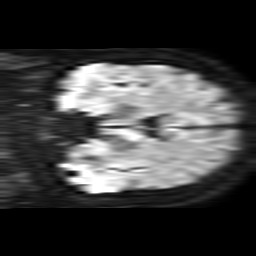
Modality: TRACE
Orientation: coronal
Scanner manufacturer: philips
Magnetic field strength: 1.5 T
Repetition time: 3.514 s
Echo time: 0.07078 s